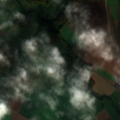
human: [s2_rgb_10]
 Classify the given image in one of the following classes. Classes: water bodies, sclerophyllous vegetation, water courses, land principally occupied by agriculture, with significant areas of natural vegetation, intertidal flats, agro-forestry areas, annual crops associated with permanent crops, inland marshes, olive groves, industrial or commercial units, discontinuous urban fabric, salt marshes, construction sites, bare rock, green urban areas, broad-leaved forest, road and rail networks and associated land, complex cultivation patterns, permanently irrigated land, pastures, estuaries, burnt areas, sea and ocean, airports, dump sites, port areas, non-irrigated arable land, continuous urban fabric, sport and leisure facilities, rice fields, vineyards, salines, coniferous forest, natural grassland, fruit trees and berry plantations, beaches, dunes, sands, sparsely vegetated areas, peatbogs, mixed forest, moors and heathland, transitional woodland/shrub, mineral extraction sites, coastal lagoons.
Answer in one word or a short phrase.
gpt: discontinuous urban fabric, non-irrigated arable land, pastures, broad-leaved forest